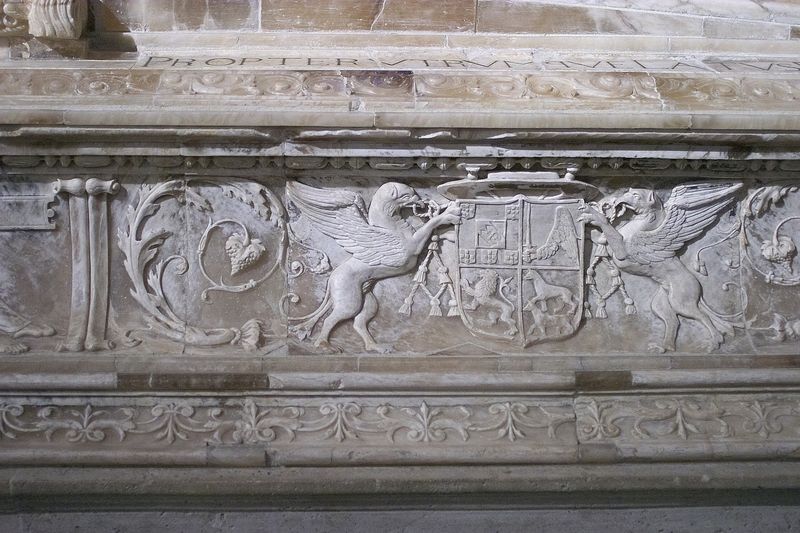
Titel: Goldene Treppe der Kathedrale von Burgos
Künstler: Diego de Siloé
Standort: Burgos (EU - E); Burgos, Kathedrale (EU - E)
Schlagwörter: adler, blätter, flügel, hut, marmor, ohr, symbol, zeichen, tiere, ornament, stein, pflanze, pferd, skulptur, trauben, relief, schnabel, detail, inschrift, ornamente, verzierung, stuck, quaste, hauswand, schwert, kardinal, ranke, fries, wappen, löwen, grab, maul, fabelwesen, greif, löwe, quast, traube, mäander, groteske, latein, gemauert, sarkophag, pflanzenornament, kardinalshut, sargophag, schimären, skultpru, säulenrumpf, säulenboden, kardinalswappen, freife